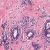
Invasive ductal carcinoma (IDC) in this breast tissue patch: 0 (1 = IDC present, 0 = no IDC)